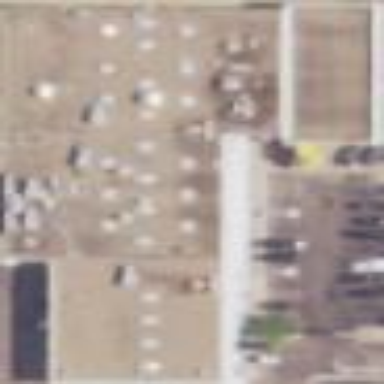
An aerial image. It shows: Retail building that houses car shop.